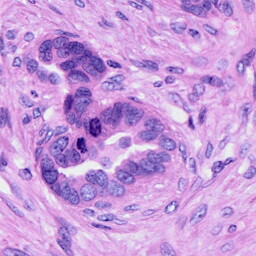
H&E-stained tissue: Ovarian